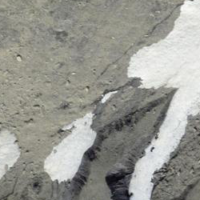
EUNIS habitat code: 48
Species observed at this site:
Saxifraga oppositifolia